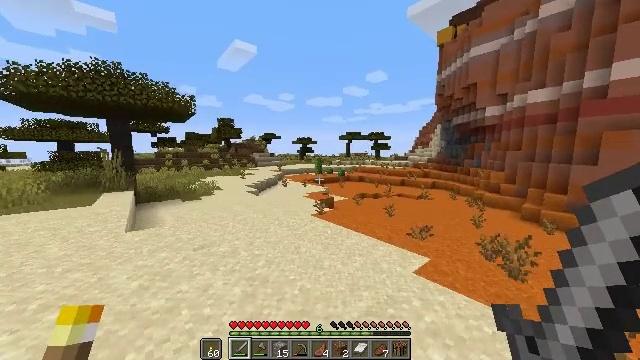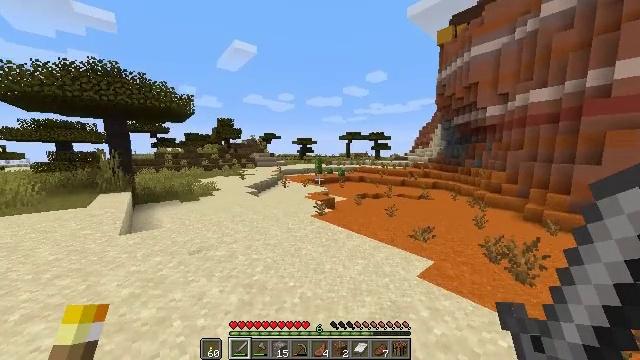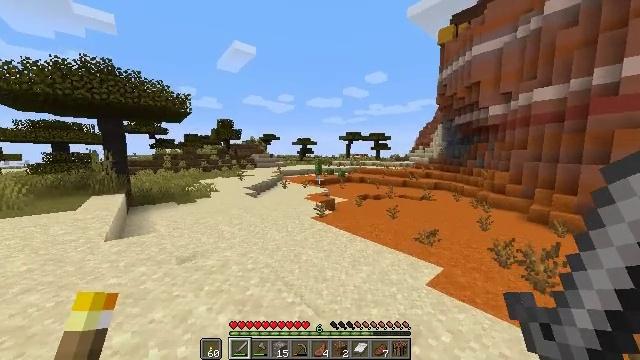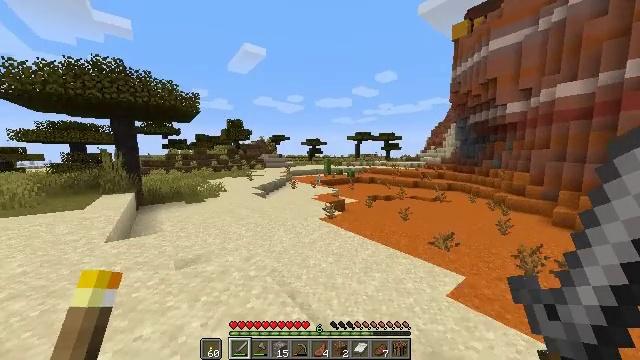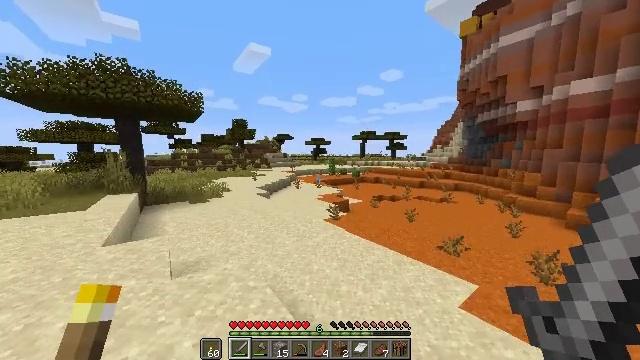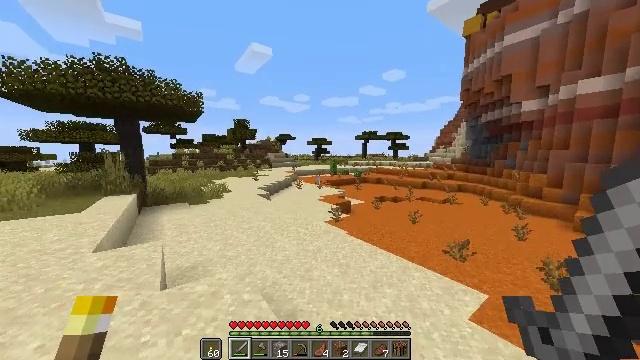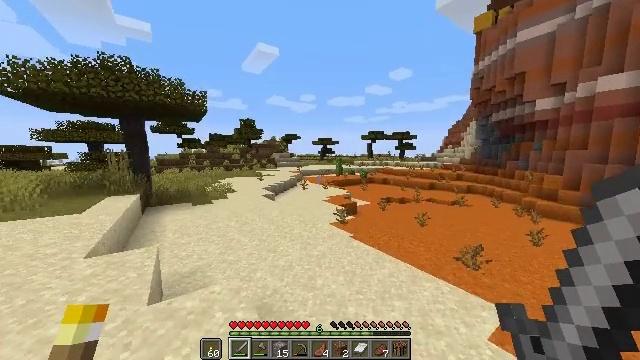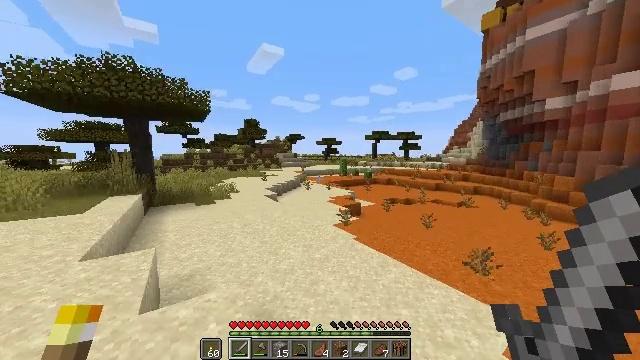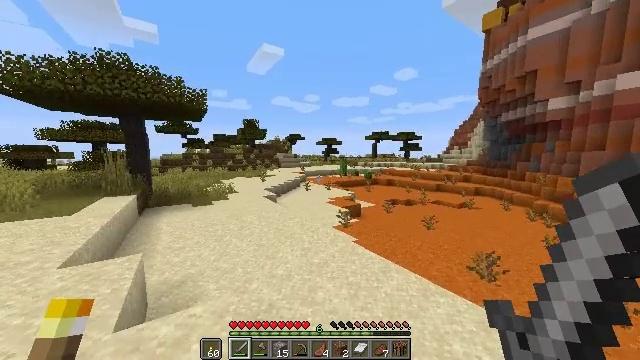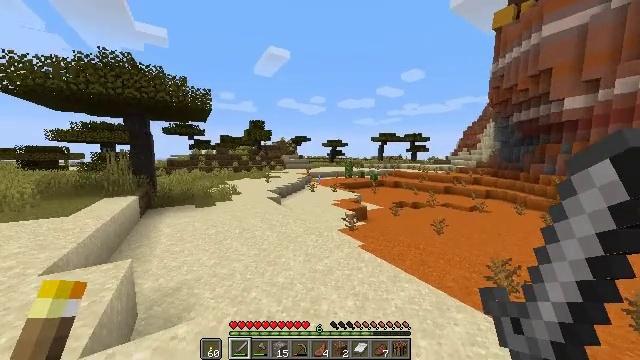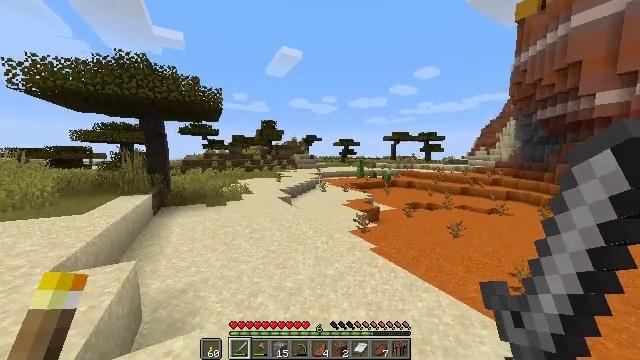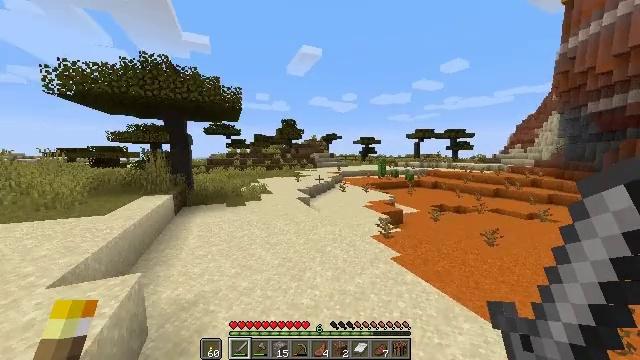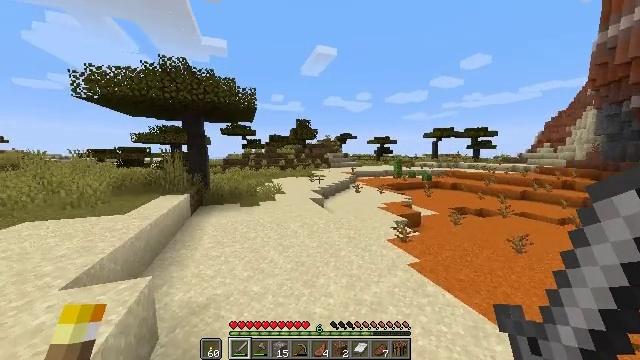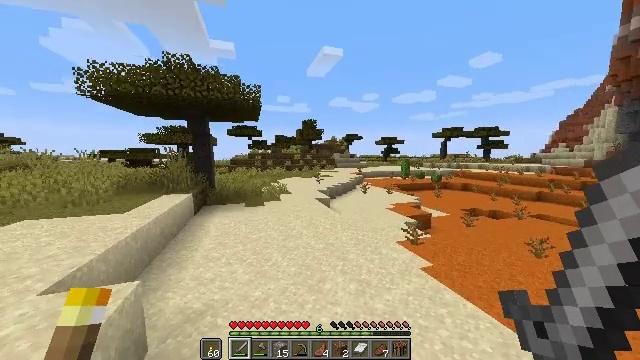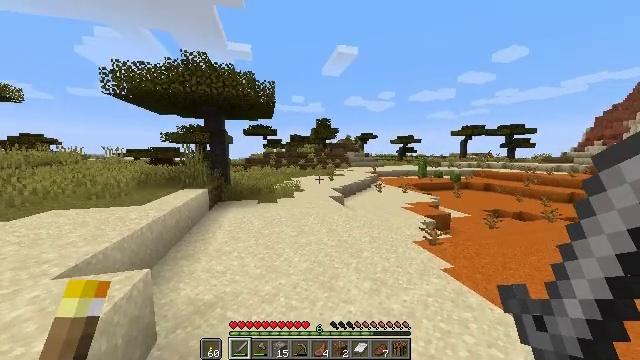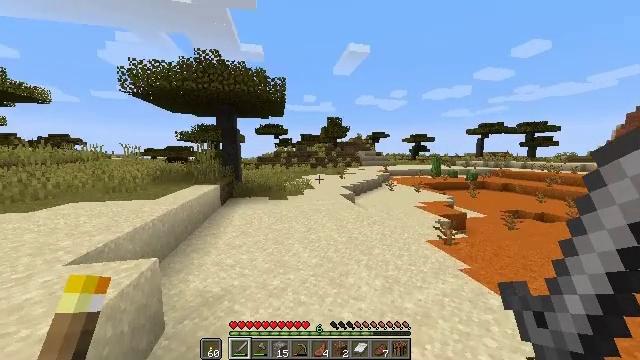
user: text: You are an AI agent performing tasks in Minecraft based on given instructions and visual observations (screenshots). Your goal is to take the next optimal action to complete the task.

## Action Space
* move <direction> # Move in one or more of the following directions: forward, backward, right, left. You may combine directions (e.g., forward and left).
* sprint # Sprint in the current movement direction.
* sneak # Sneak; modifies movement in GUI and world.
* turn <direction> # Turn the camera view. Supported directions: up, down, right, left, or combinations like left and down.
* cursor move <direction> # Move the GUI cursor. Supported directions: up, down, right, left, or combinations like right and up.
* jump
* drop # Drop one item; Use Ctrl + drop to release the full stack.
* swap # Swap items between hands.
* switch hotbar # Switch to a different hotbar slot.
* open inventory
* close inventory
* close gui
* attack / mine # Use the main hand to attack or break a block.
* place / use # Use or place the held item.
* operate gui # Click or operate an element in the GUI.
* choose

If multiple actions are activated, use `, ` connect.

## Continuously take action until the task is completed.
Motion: motion action
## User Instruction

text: Cut down the sugar cane stalks.
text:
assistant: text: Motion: move forward, sprint
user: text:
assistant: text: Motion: move forward, sprint
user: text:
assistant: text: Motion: move forward, sprint, turn left
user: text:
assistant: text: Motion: move forward, sprint, turn left
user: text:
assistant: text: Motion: move forward, sprint
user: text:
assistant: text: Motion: move forward, sprint, turn left
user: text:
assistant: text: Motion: move forward, sprint, turn left
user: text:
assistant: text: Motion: move forward, sprint
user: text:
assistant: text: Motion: move forward, sprint, turn left
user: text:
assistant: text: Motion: move forward, sprint, turn left
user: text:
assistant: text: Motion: move forward, sprint, turn left
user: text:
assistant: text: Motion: move forward, sprint, turn left
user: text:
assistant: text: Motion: move forward, sprint, turn left
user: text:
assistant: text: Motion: move forward, sprint, turn left
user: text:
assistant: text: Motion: move forward, sprint, turn left
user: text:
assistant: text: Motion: move forward, sprint
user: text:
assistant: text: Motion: move forward, sprint
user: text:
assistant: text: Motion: move forward, sprint
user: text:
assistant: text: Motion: move forward, sprint
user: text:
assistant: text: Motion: move forward, sprint
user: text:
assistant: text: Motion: move forward, sprint
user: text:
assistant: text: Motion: move forward, sprint
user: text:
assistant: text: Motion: move forward, sprint
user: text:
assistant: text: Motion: move forward, sprint
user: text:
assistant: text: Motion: move forward, sprint
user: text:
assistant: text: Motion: move forward, sprint
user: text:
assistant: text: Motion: move forward, sprint
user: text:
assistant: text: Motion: move forward, sprint
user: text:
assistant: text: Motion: move forward, sprint, turn right
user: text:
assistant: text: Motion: move forward, sprint